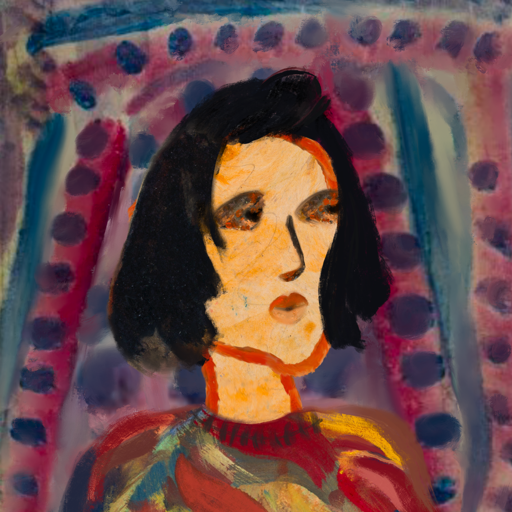
Background: HillGirl, Head And Neck Side: Experience, Face Side: Gypsy_Queen, Bust: Mother_And_Son_Son, Hair Side: Mosgoul, Head Accessory: Blank, Second Necklace: Blank, Necklace: In_The_Sun, Baby: Blank